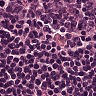
Metastatic tissue present: no